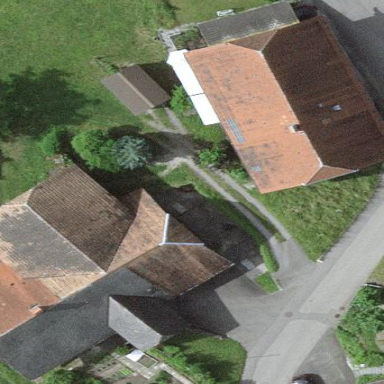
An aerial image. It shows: Farm building.